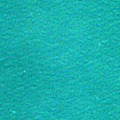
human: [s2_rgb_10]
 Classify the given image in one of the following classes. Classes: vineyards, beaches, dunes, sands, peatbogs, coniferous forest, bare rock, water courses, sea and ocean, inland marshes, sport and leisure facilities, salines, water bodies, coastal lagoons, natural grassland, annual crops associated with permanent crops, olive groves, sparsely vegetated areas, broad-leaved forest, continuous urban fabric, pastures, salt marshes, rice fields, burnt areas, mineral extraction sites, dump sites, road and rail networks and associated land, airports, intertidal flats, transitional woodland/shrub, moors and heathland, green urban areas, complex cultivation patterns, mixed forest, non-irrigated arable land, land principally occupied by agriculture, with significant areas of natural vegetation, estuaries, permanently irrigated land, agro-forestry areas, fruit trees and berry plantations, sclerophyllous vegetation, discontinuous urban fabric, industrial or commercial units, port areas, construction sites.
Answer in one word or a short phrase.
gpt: sea and ocean